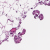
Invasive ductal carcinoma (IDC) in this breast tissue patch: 0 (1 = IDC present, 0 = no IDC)